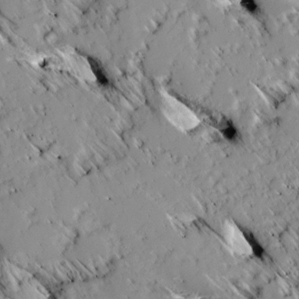
Label: non_frost